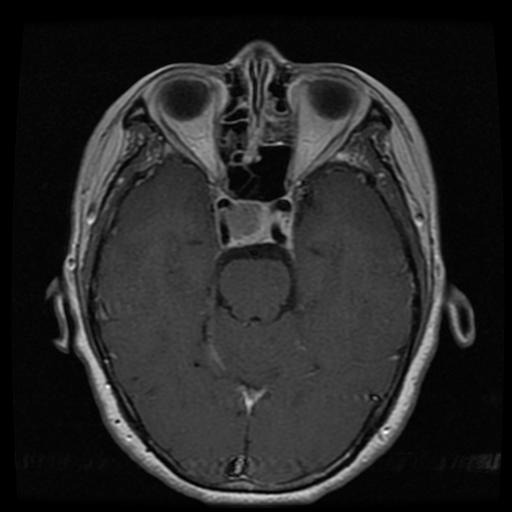
Label: pituitary